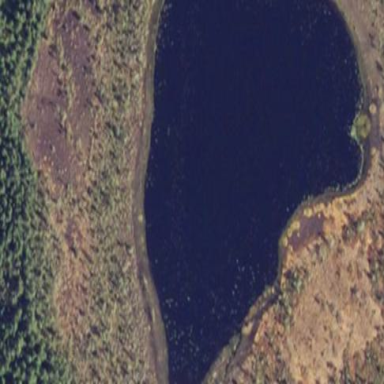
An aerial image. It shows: Pond surrounded by natural water.